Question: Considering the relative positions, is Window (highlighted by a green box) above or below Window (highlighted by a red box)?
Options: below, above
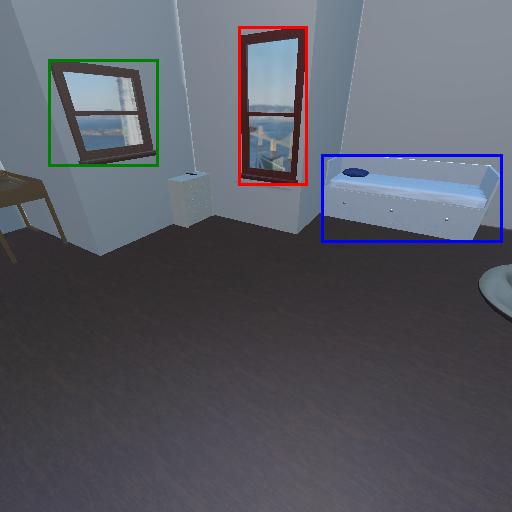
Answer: below